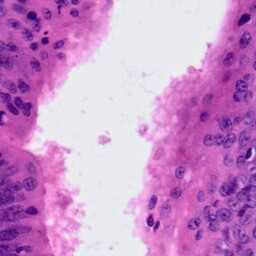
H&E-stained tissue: Colon